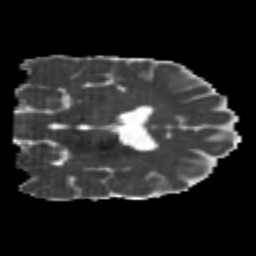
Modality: MD
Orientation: coronal
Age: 21
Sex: male
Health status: healthy
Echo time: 0.074 s